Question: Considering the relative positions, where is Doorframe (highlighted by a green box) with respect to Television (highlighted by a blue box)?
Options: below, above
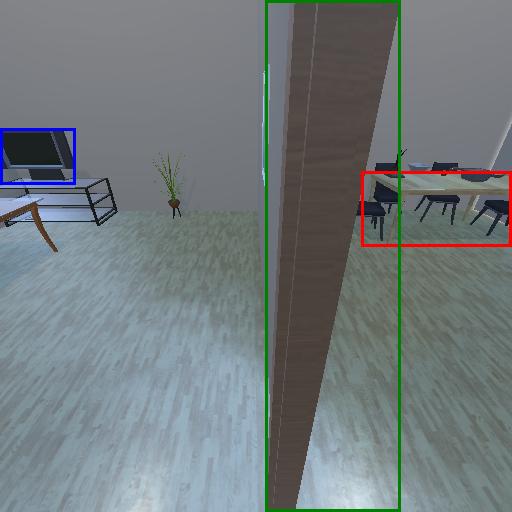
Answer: below